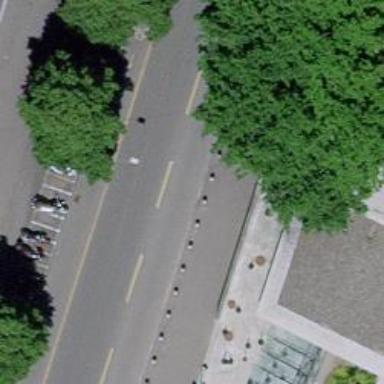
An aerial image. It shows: Bollard barrier.